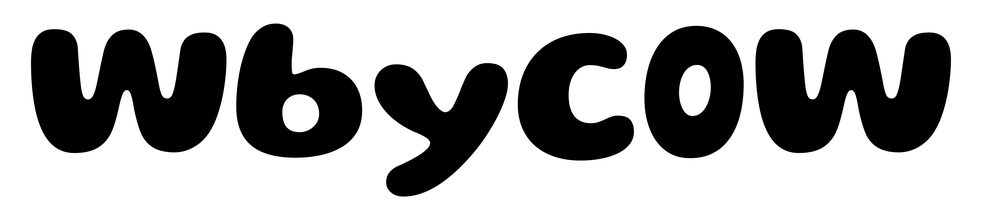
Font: Gluten_Bold